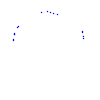
Particle: kaon